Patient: sex F, age 61
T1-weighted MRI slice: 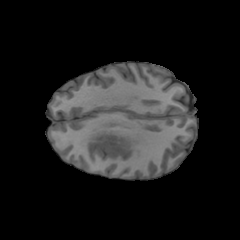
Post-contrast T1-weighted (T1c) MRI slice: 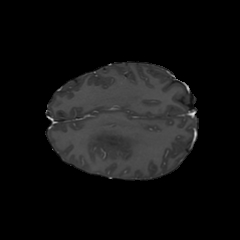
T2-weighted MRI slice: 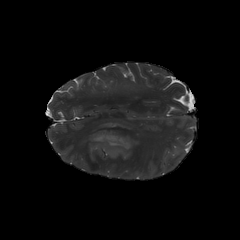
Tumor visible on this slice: yes
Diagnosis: Glioblastoma, IDH-wildtype
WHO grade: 4